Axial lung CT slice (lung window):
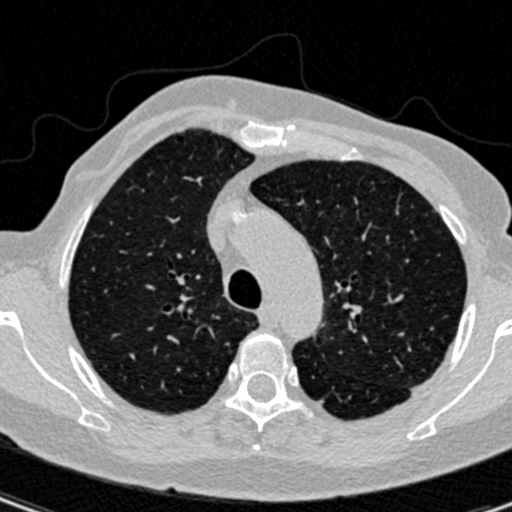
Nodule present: no